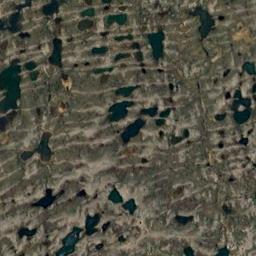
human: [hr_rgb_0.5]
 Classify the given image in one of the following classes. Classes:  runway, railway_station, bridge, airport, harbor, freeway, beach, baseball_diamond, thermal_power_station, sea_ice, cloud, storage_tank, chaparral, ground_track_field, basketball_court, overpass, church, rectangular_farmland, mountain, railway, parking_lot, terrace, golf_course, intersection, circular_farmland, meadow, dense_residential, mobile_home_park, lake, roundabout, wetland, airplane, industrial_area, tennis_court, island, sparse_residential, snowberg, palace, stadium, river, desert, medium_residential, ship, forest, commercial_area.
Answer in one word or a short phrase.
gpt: wetland